Question: I just started building a website <URL> in HTML5 and CSS.
But, I can't figure out why there is a big gap right under the header in IE. Can anyone help?

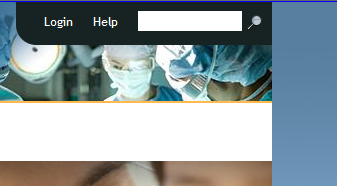
Answer: The problem is to do with '#searchmenudiv'.
You can fix it by:
- 'position:relative''#pageheader'- 'position:absolute; top:0; right:0''#searchmenudiv'
Read more here: <URL>
In general, that's a more robust technique for what you're trying to do than using 'position:relative; top:-116px'. For example, if you ever changed the height of the header, you'd have to update your '-116px' magic number. With my suggestion, '#searchmenudiv' will always be at the top right, no matter what.